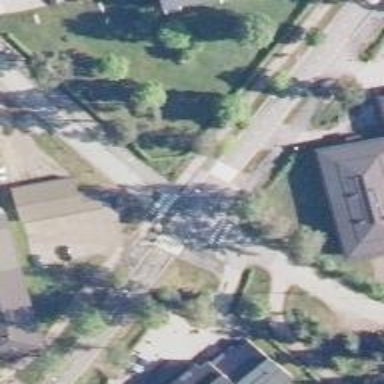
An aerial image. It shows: Zebra crossing on the road.